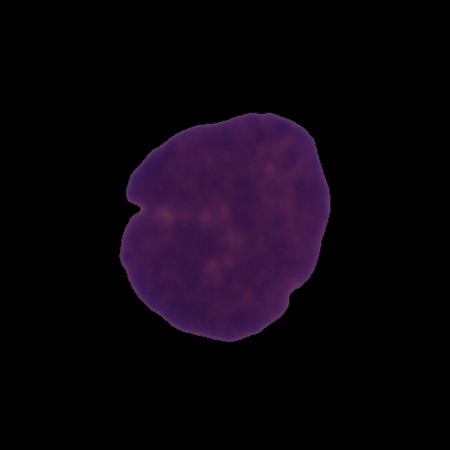
Label: cancer